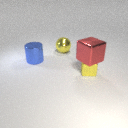
large blue metal cylinder behind small yellow metal cube